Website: home-depot
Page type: delivery-shipping
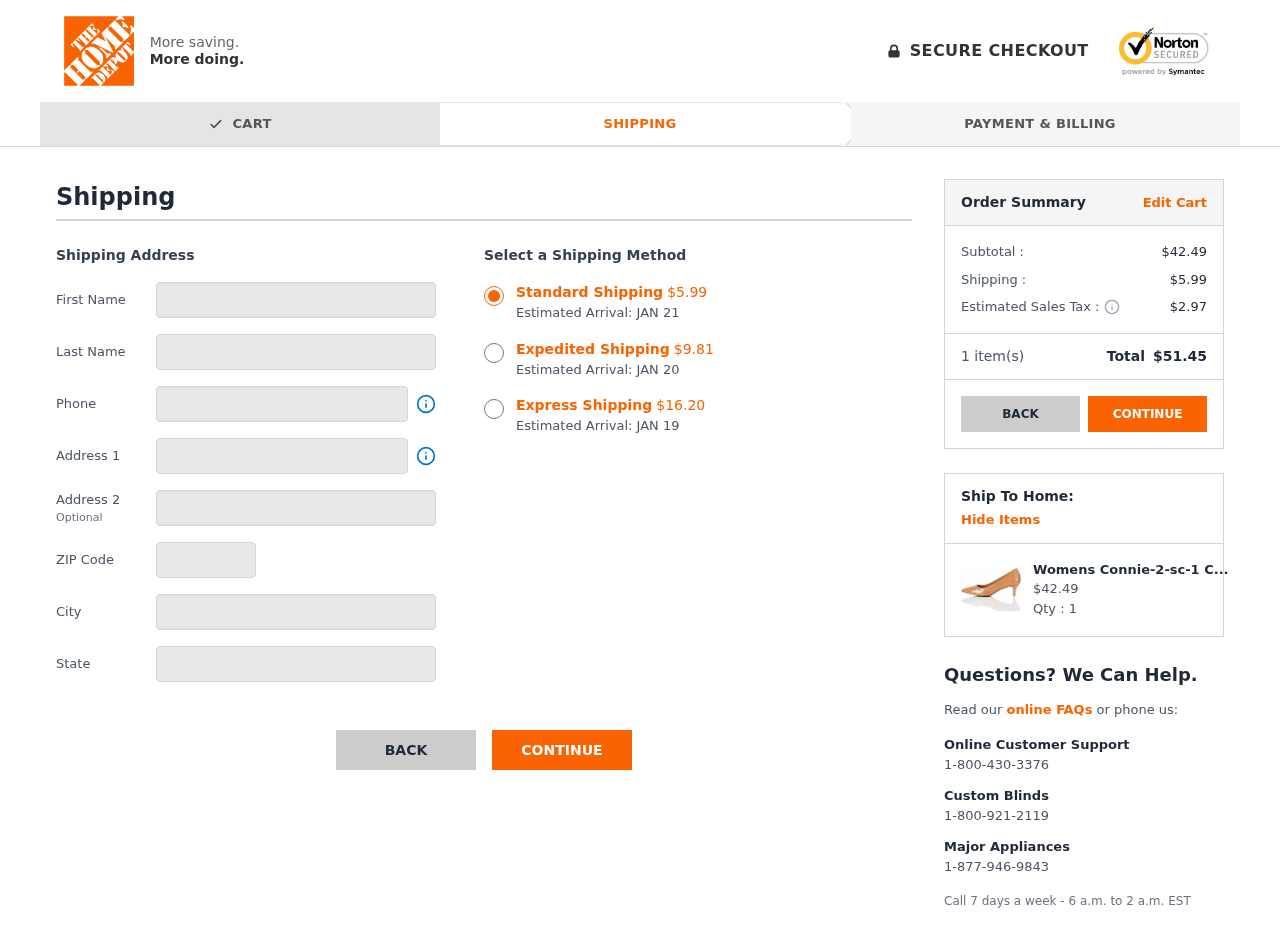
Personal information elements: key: PII_CITY
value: North Andrew
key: PII_FIRSTNAME
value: Daniel
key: PII_LASTNAME
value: Walker
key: PII_PHONE
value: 4319925000
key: PII_POSTCODE
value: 23845
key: PII_STATE
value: PW
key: PII_STREET
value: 073 Davis Fords
Product elements: key: PRODUCT1_NAME
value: Womens Connie-2-sc-1 Closed Toe Heels
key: PRODUCT1_PRICE
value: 42.49
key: PRODUCT1_QUANTITY
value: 1
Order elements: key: ORDER_SHIPPING_COST_STANDARD
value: $5.99
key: ORDER_DELIVERY_DATE
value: JAN 21
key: ORDER_SHIPPING_COST_EXPEDITED
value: $9.81
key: ORDER_DELIVERY_DATE_EXPEDITED
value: JAN 20
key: ORDER_SHIPPING_COST_EXPRESS
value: $16.20
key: ORDER_DELIVERY_DATE_EXPRESS
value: JAN 19
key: ORDER_SUBTOTAL
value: $42.49
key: ORDER_SHIPPING_COST
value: $5.99
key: ORDER_TAX
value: $2.97
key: ORDER_NUM_ITEMS
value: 1
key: ORDER_TOTAL
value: $51.45